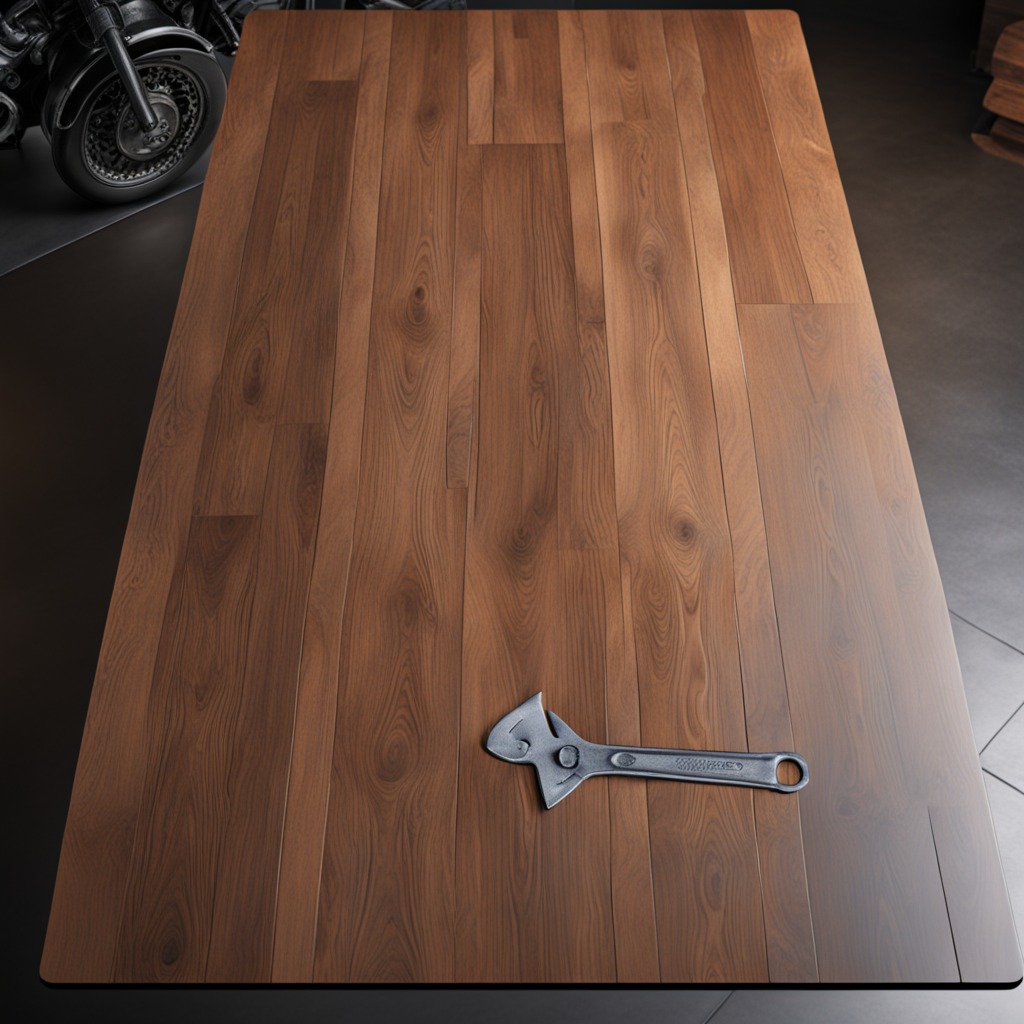
An wrench lies on an oil-spilled wooden table in a vintage motorcycle garage.